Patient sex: M
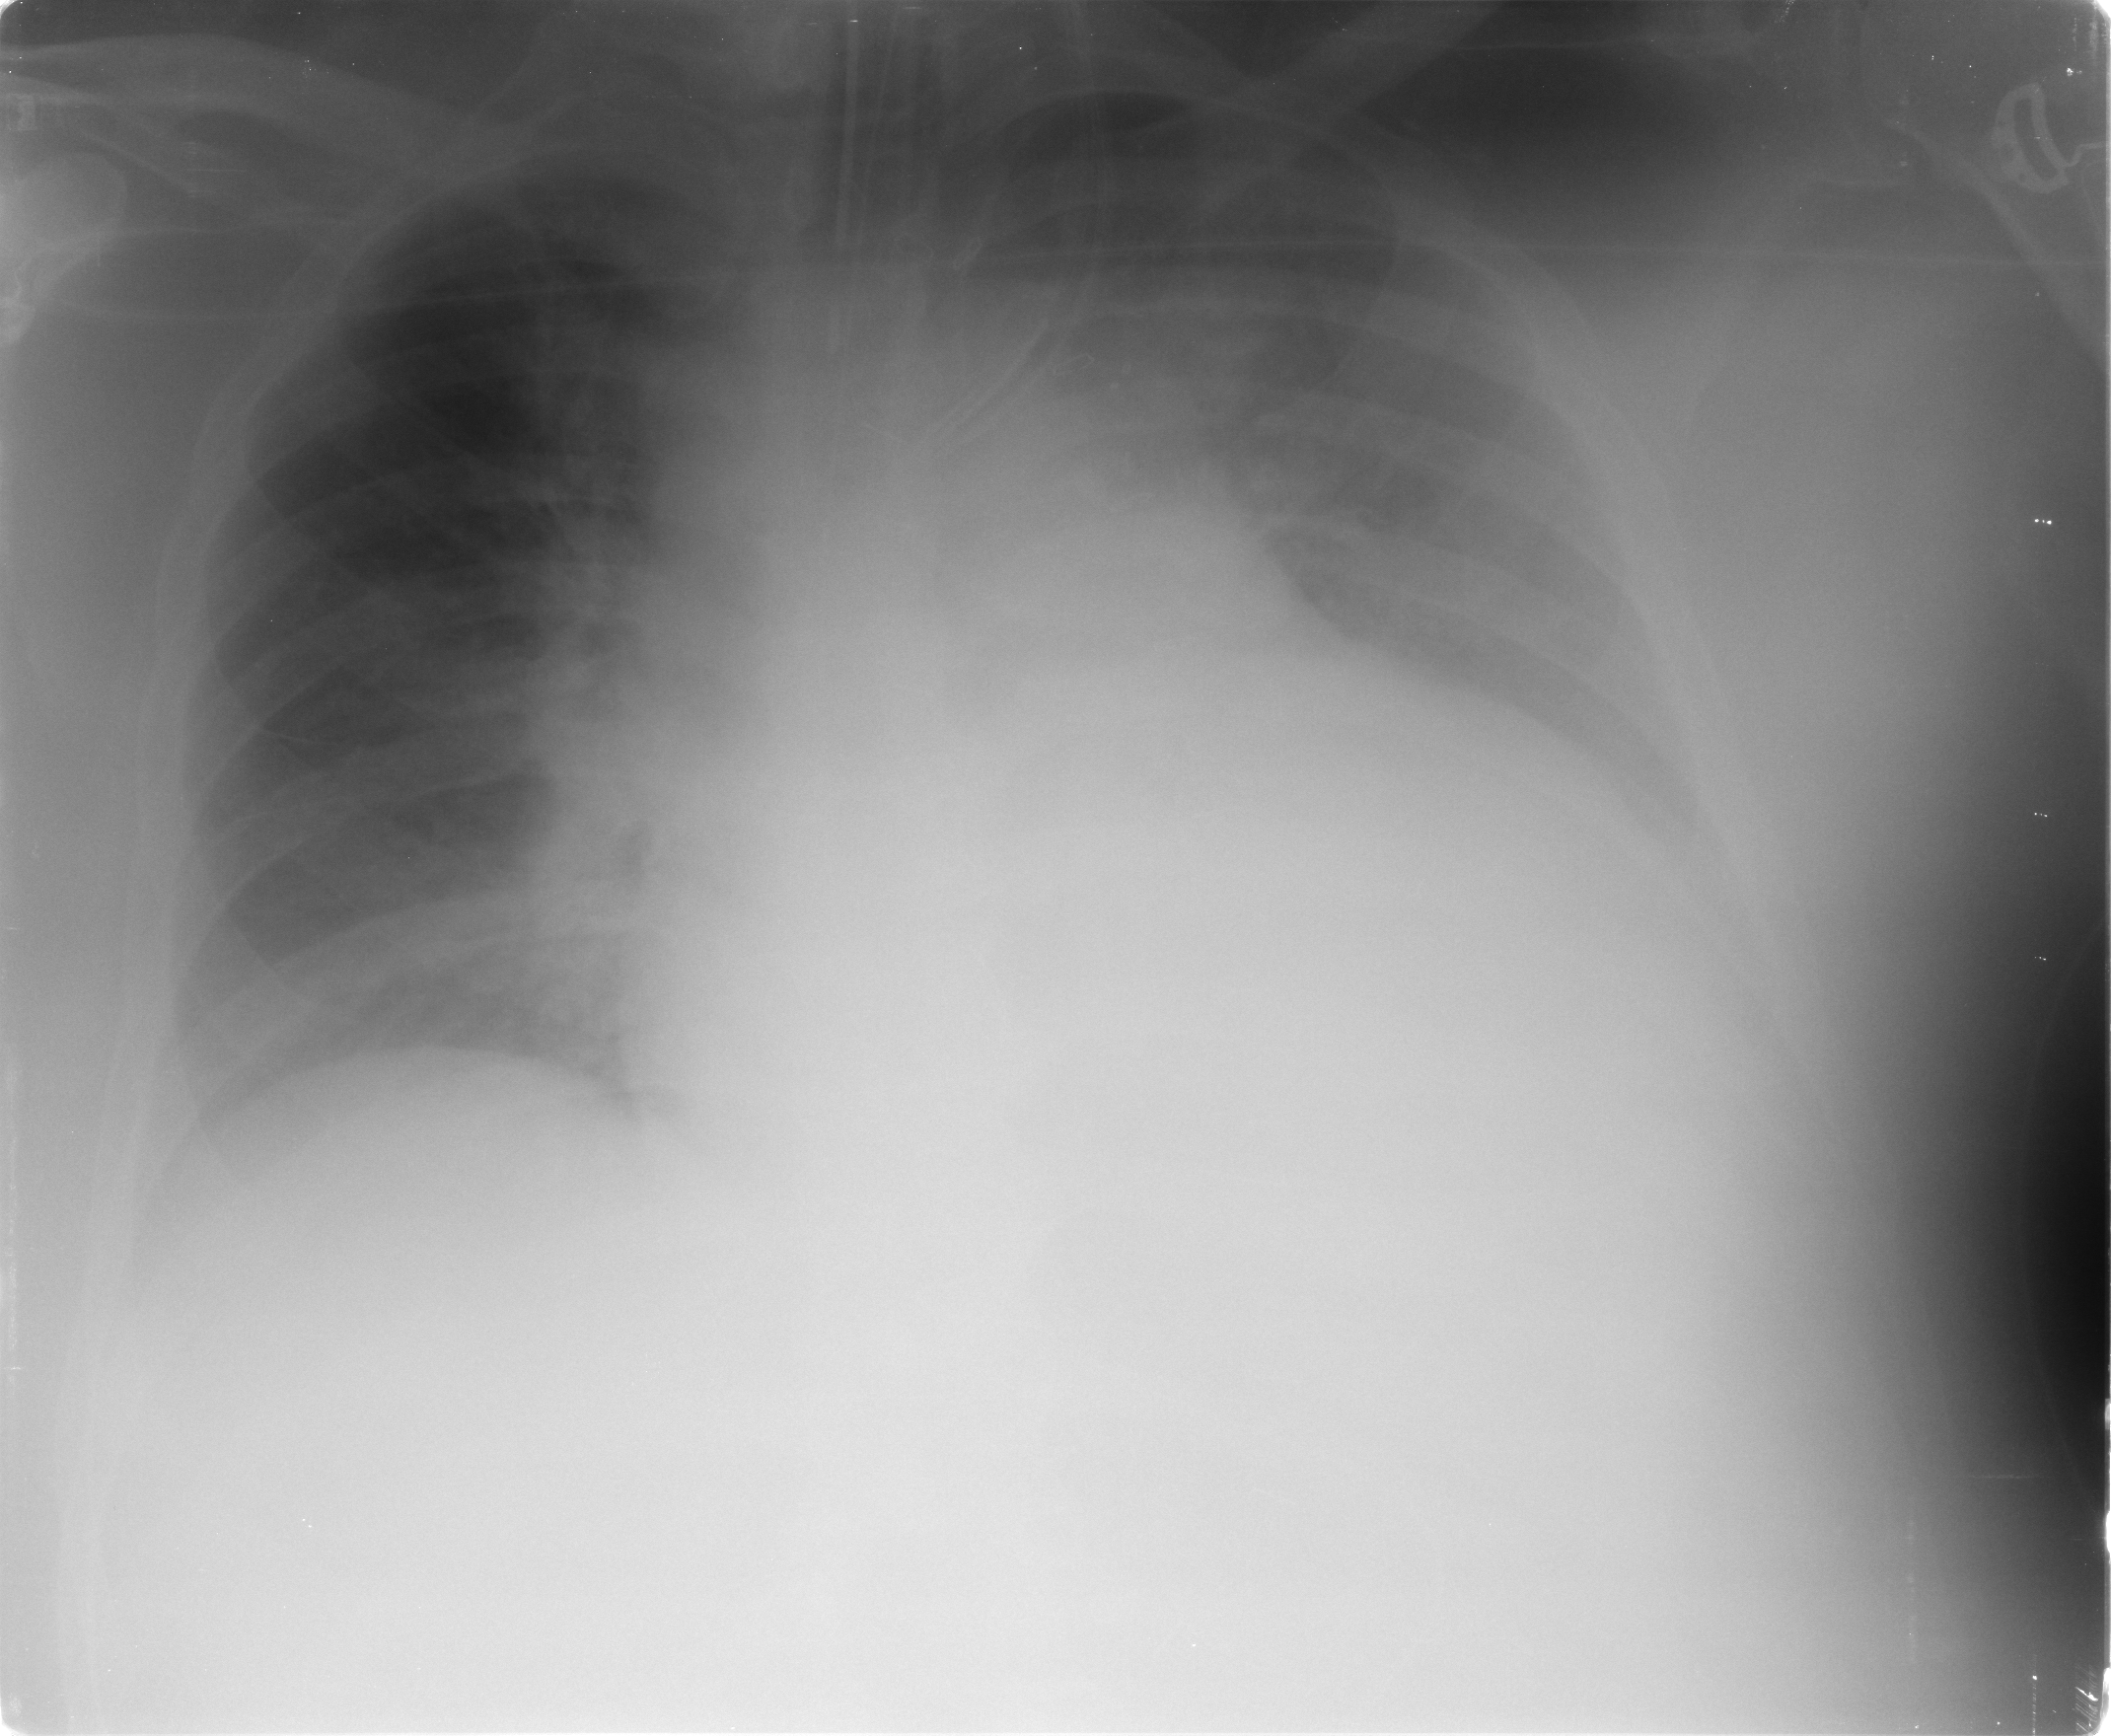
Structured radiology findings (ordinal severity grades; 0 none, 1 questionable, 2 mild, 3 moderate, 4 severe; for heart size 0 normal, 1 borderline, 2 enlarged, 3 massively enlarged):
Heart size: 3
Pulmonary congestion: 2
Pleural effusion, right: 0
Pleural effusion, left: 2
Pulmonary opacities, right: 0
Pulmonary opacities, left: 0
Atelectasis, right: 0
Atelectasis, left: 2